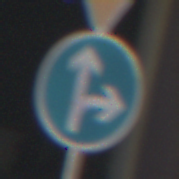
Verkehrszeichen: VorgeschriebeneFahrtrichtungGeradeausOderRechts
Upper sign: VorfahrtGewaehren
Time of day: MorningAfternoon
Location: Outdoor (Special)
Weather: PartlyCloudy
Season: NotSpecified
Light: Natural